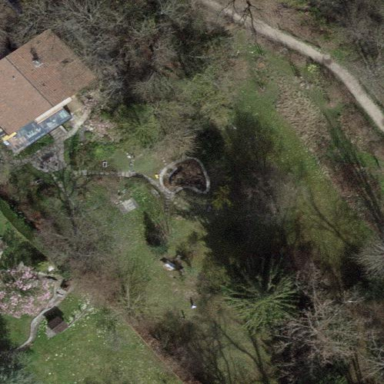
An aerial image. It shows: Garden surrounded by fence.